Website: apple
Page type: address-validator
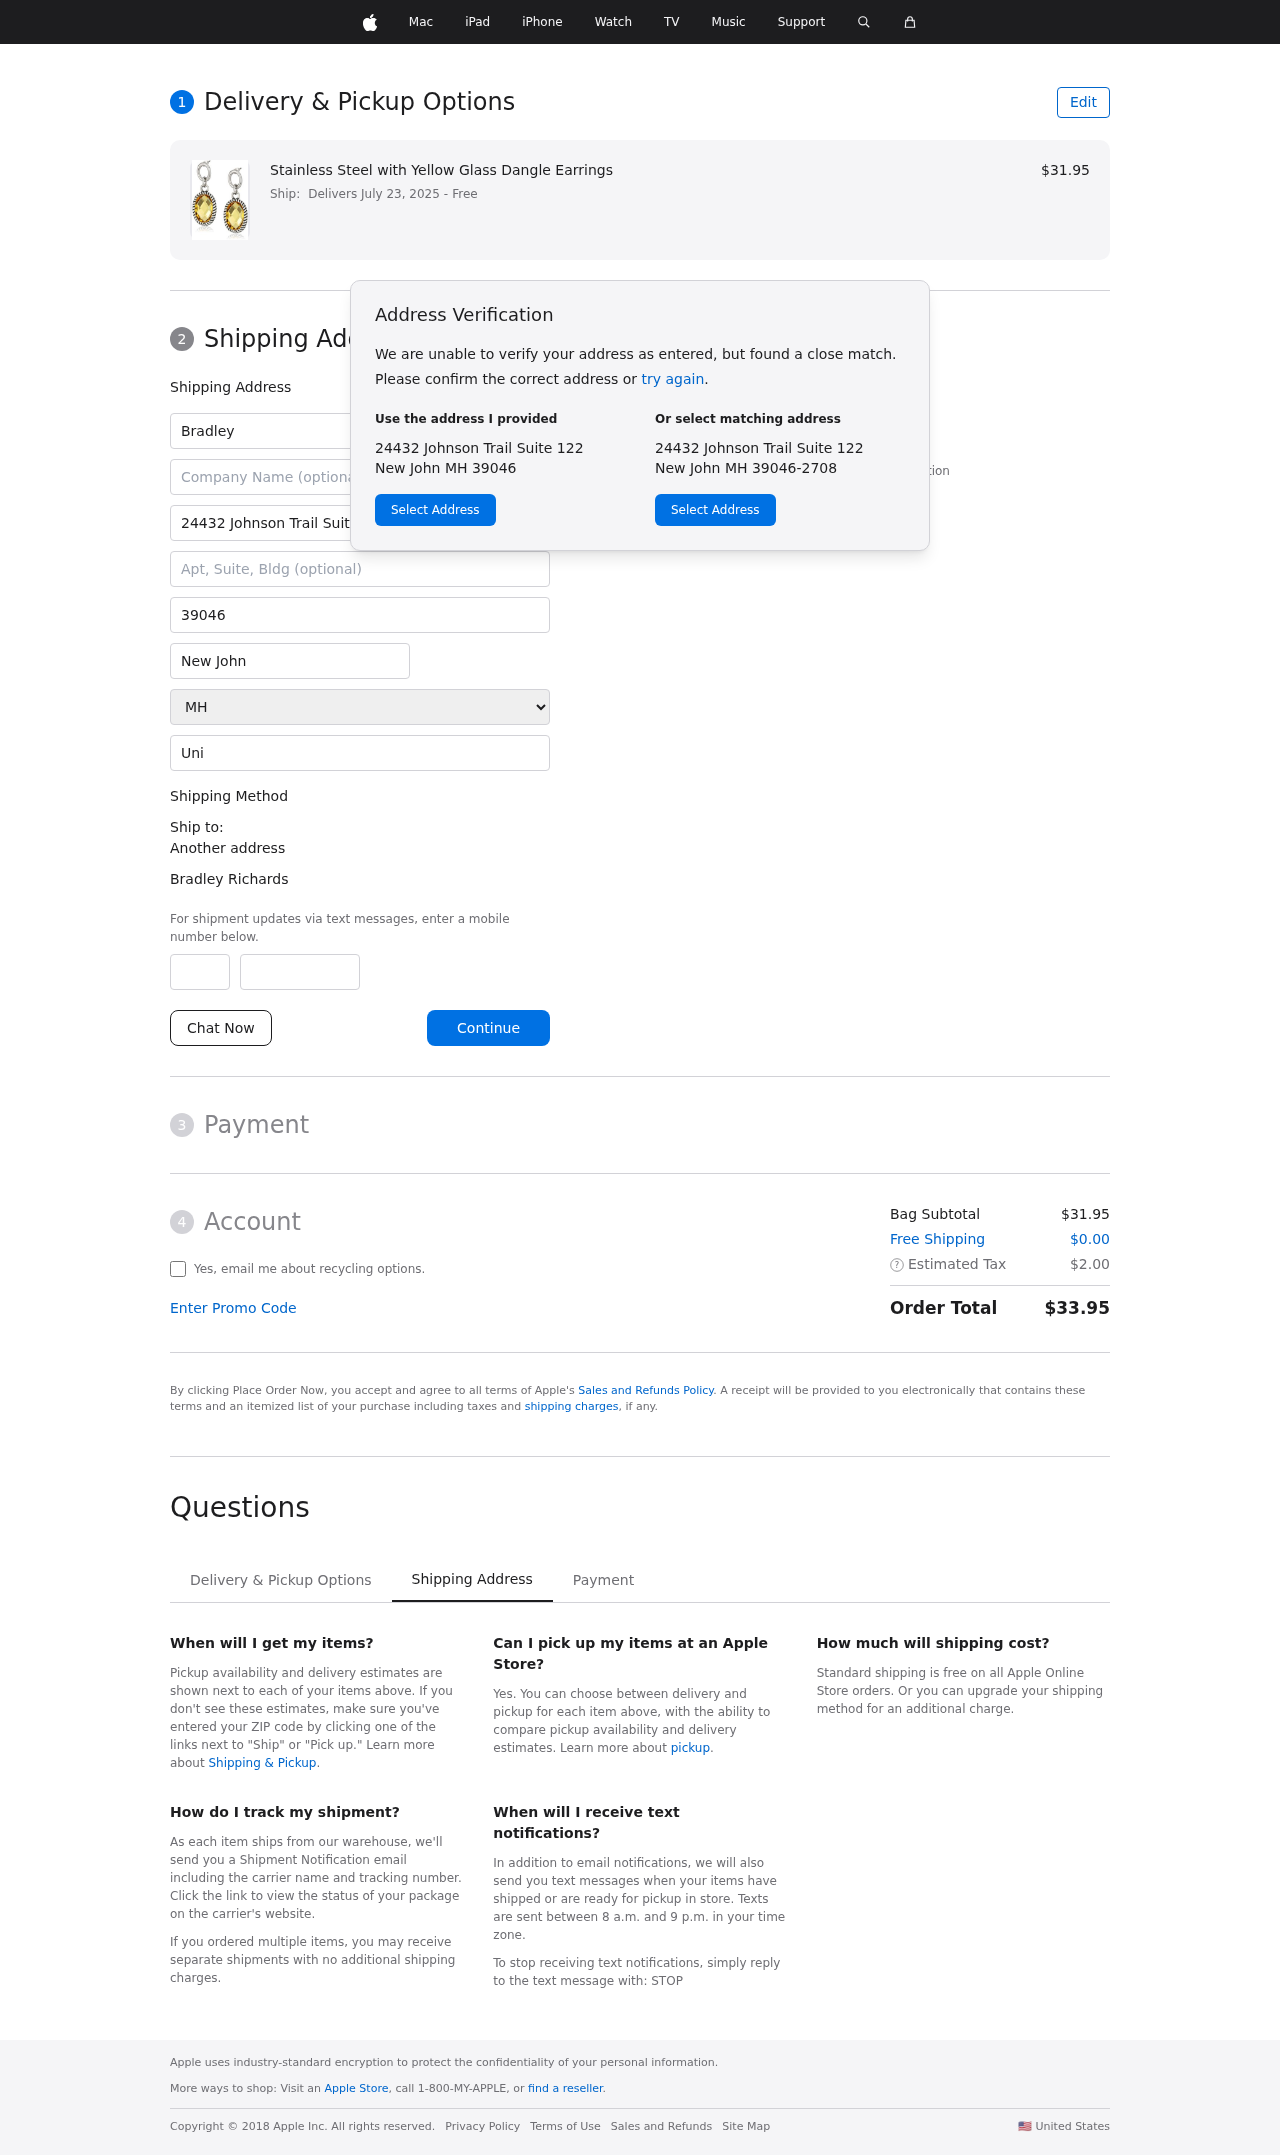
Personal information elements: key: PII_CITY
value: New John
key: PII_COUNTRY
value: United States
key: PII_FIRSTNAME
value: Bradley
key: PII_FULLNAME
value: Bradley Richards
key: PII_LASTNAME
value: Richards
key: PII_PHONE_AREA
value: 409
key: PII_PHONE_SUFFIX
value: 6811
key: PII_POSTCODE
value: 39046
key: PII_STATE
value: MH
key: PII_STREET
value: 24432 Johnson Trail Suite 122
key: PII_CITY_STATE_ZIP
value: New John MH 39046
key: PII_STATE_ABBR
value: MH
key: PII_POSTCODE_FULL
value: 39046
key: PII_POSTCODE_NUMERIC
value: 39046
Product elements: key: PRODUCT1_NAME
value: Stainless Steel with Yellow Glass Dangle Earrings
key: PRODUCT1_PRICE
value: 31.95
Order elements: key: ORDER_DELIVERY_DATE
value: Delivers July 23, 2025
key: ORDER_SUBTOTAL
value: $31.95
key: ORDER_SHIPPING_COST
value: $0.00
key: ORDER_TAX
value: $2.00
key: ORDER_TOTAL
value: $33.95